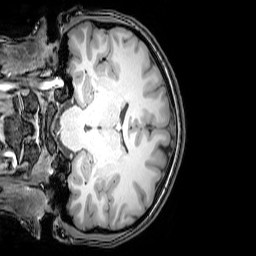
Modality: T1w
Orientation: coronal
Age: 26
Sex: female
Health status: healthy
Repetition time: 0.081 s
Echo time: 0.037 s